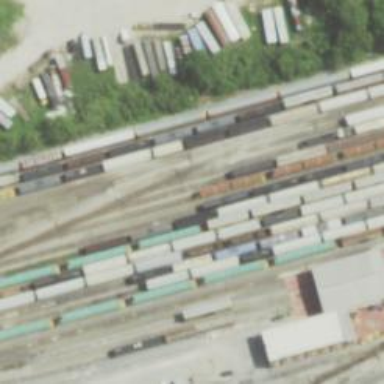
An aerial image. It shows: Railway siding for service.